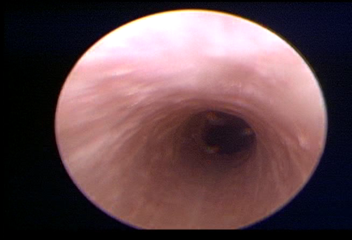
Modality: WLC
Class: Normal mucosa
Bladder cancer association: No